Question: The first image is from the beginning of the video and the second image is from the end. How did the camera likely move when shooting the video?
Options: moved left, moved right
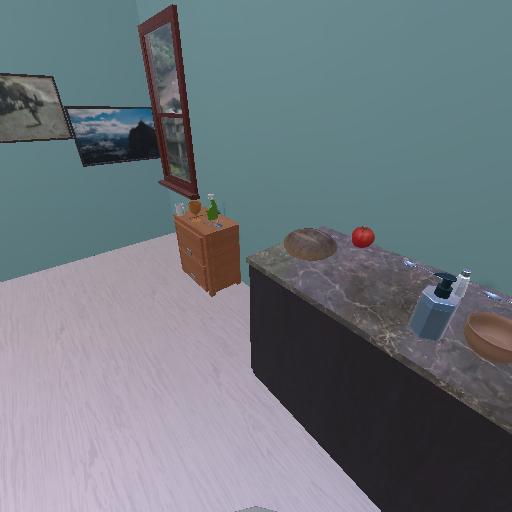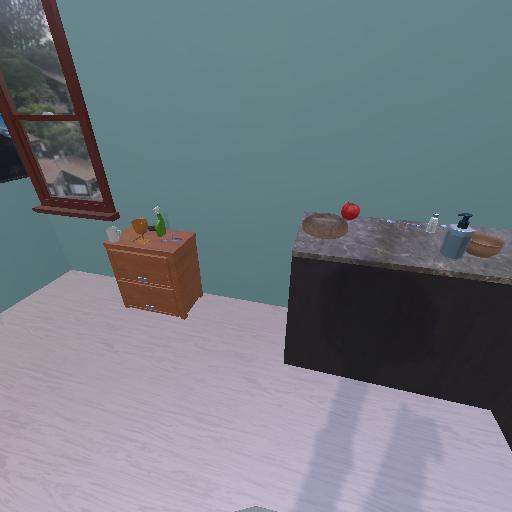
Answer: moved left